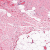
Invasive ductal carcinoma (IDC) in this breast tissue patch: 0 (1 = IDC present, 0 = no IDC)